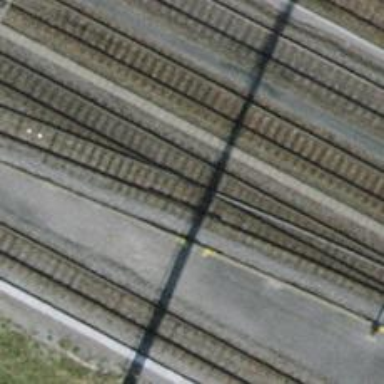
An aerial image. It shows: Rail siding with electrified contact lines.